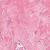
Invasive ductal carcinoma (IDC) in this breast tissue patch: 0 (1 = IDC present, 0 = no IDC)